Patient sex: M
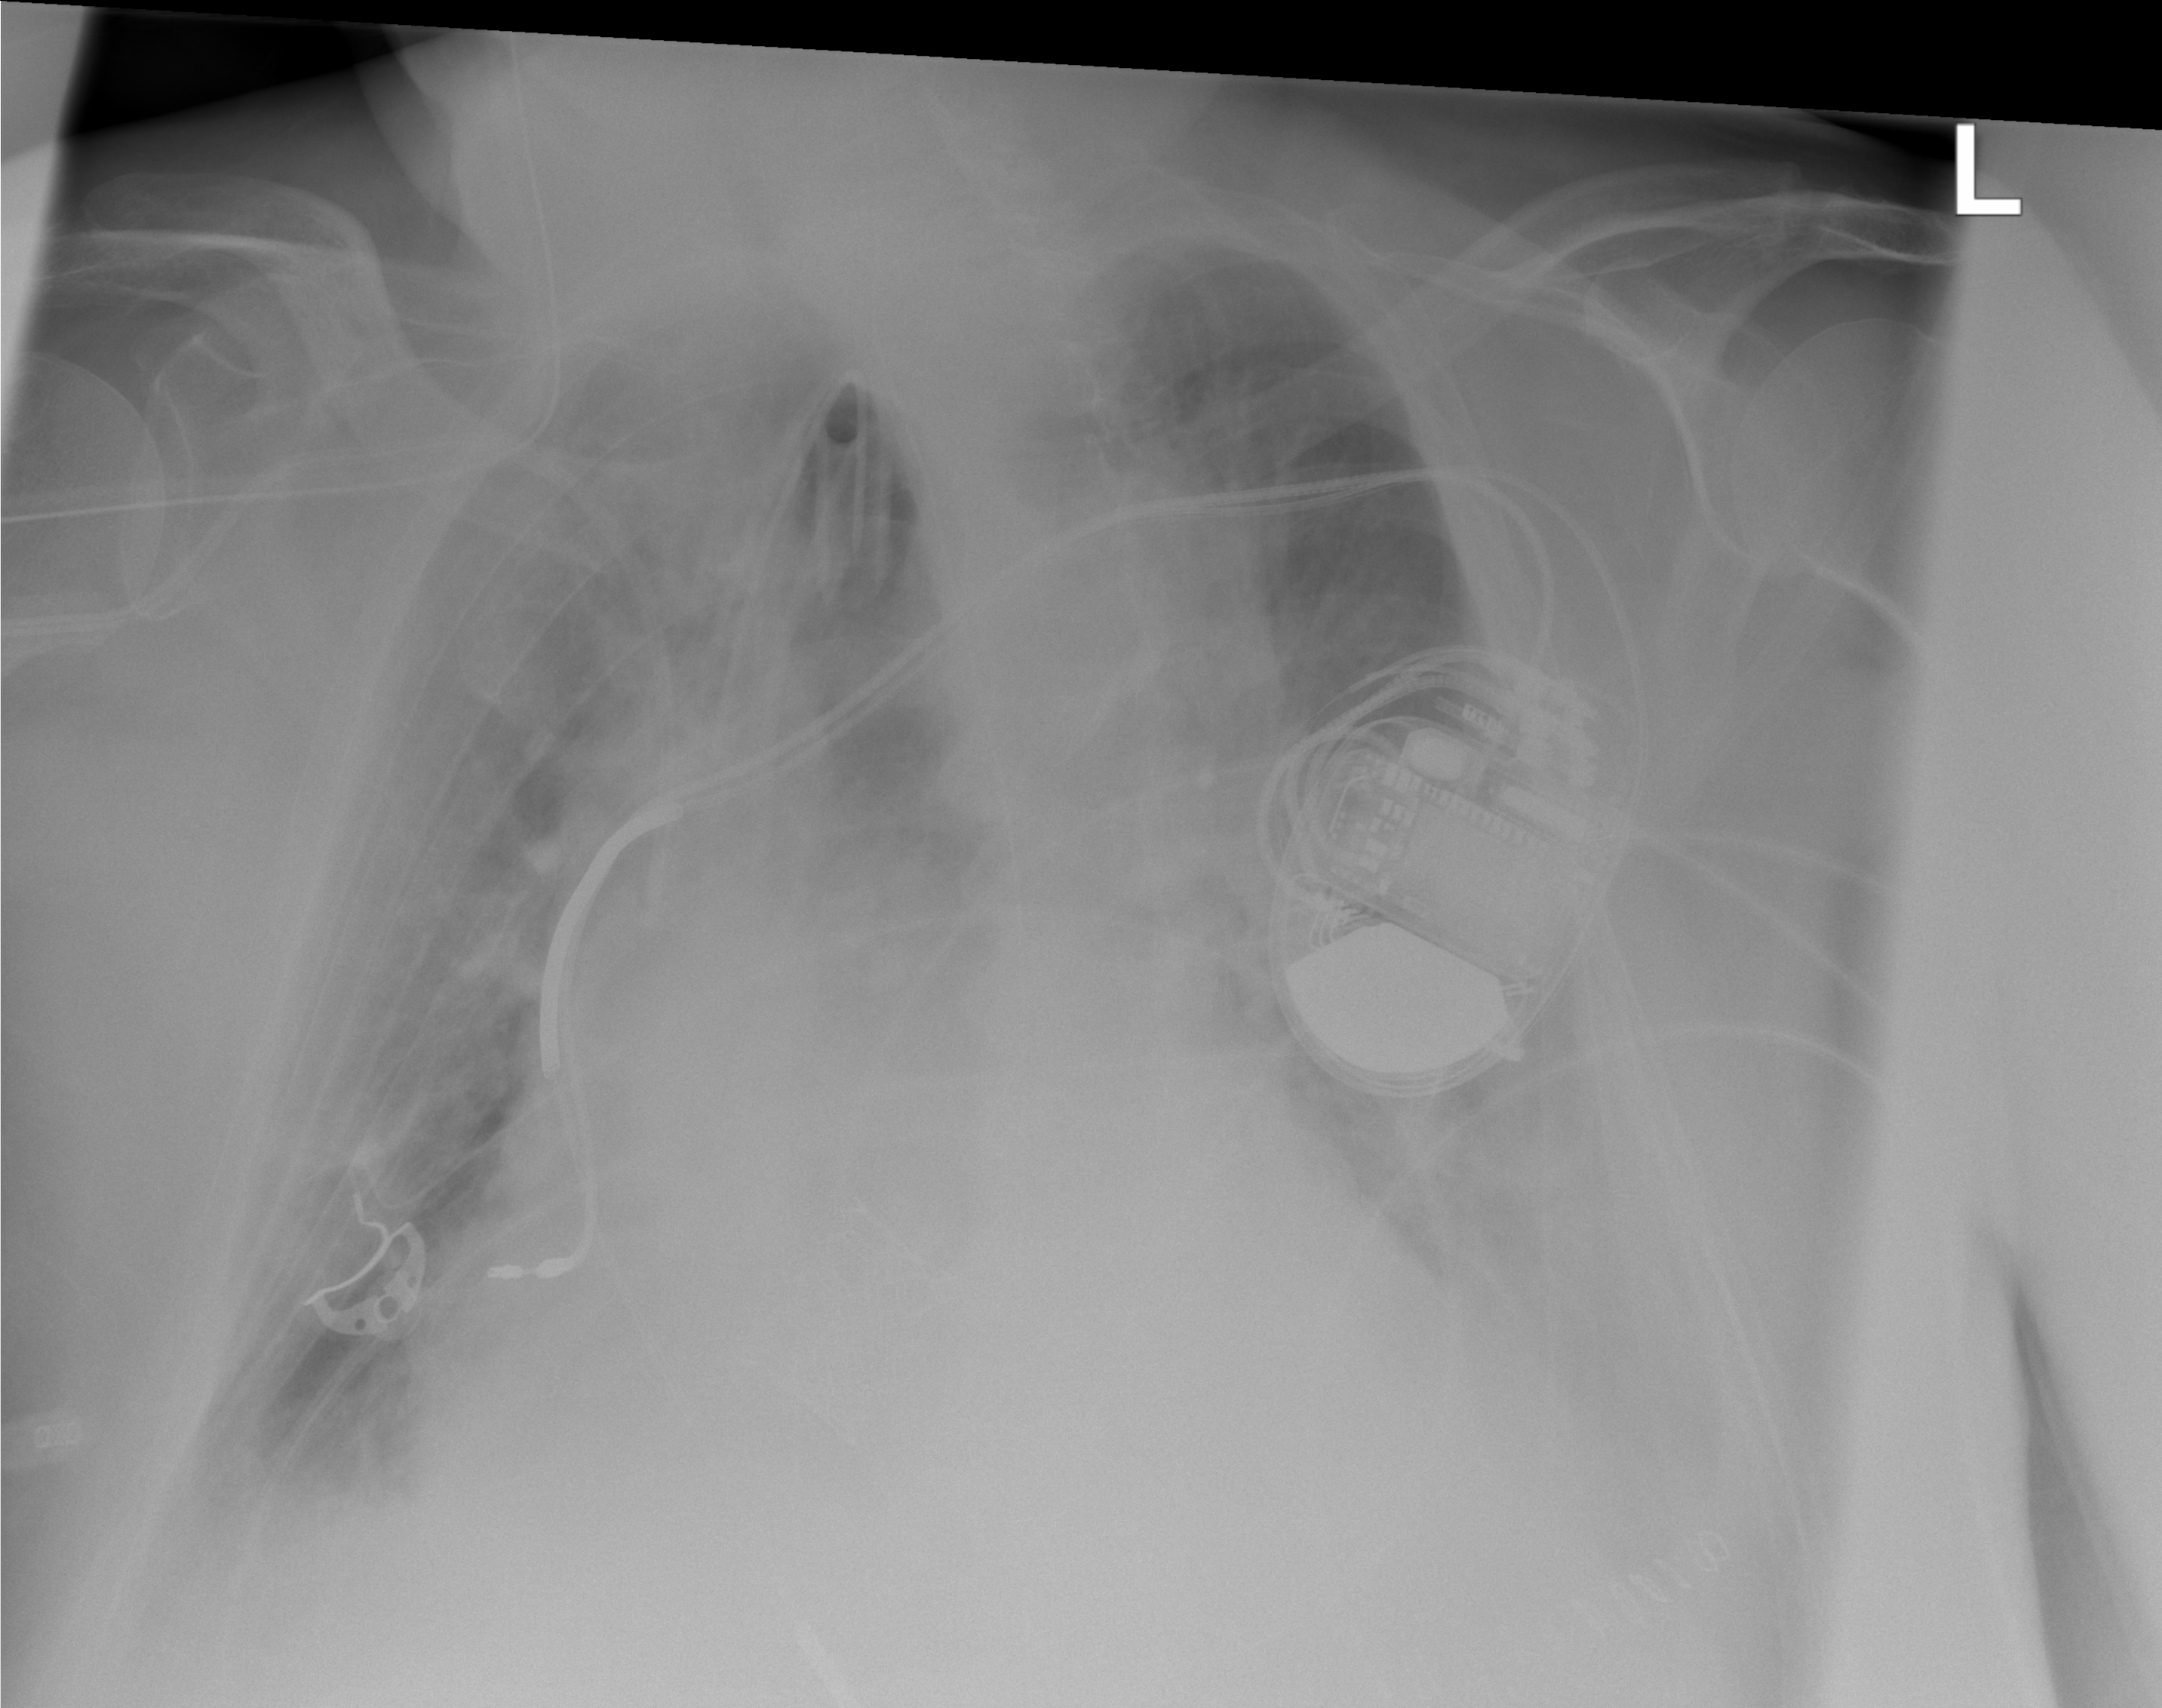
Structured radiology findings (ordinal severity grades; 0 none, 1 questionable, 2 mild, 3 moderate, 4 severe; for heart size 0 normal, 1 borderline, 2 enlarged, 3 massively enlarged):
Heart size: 3
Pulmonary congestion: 2
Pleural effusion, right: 2
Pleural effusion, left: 3
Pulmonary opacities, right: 0
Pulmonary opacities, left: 0
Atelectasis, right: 2
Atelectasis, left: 2